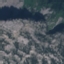
Land use / land cover class: HerbaceousVegetation